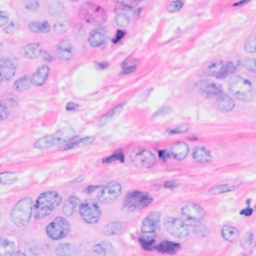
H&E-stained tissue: Breast